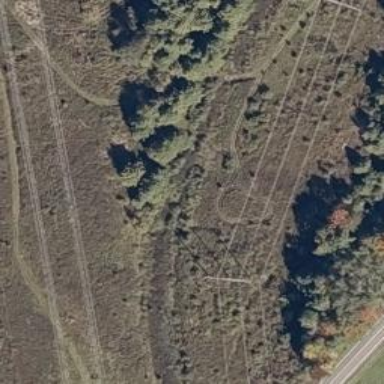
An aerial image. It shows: Abandoned railway.